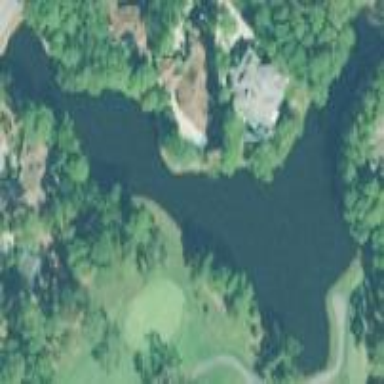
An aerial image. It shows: Water hazard on golf course. The hazard is natural water feature.